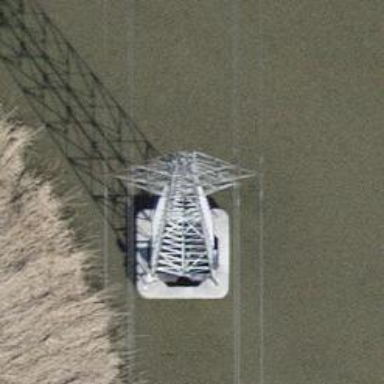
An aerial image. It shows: Power tower.